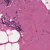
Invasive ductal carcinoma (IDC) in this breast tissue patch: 0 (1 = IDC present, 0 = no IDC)